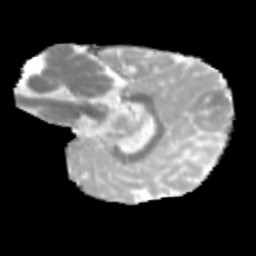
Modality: MD
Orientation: sagittal
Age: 11
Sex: male
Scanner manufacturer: siemens
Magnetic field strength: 3 T
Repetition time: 3.8 s
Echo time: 0.07 s